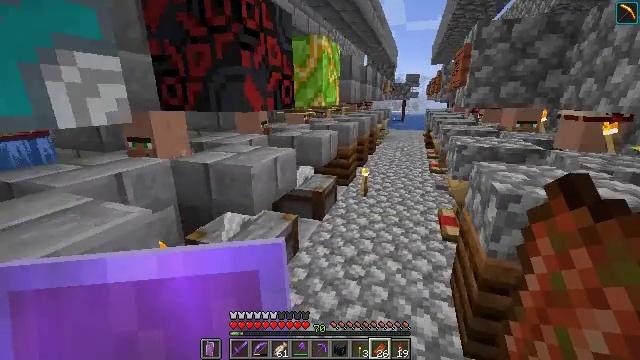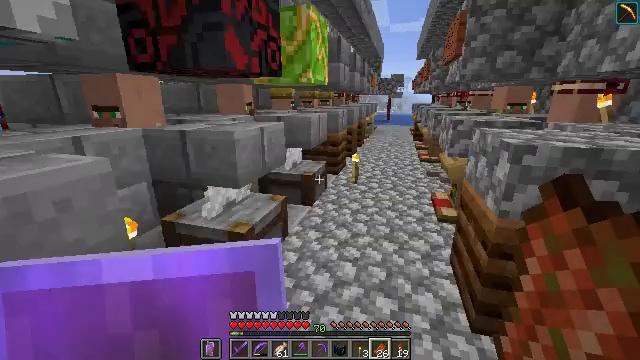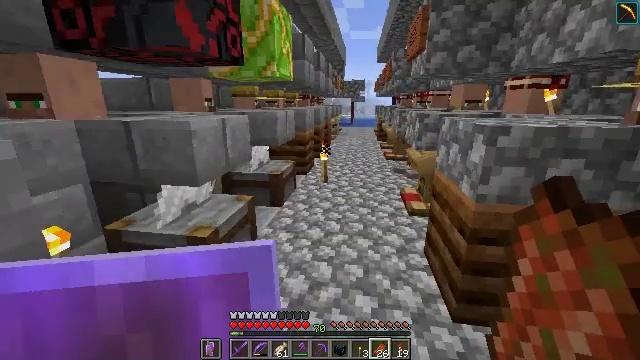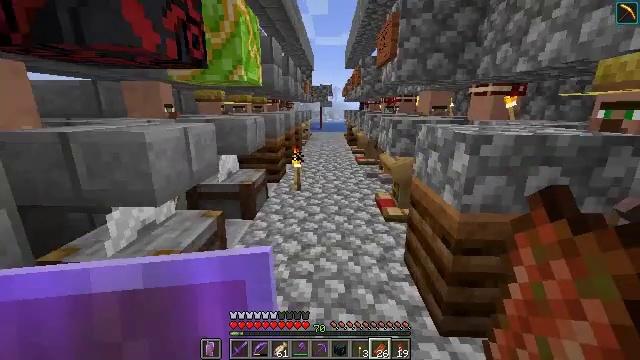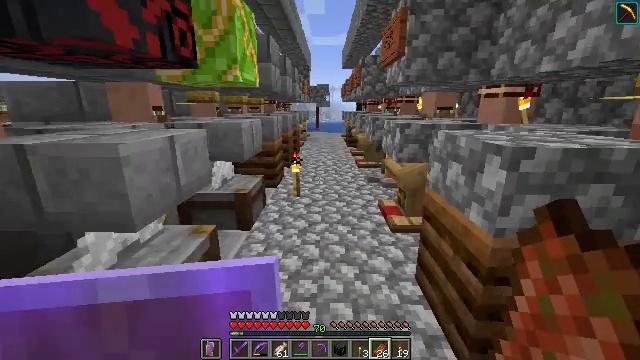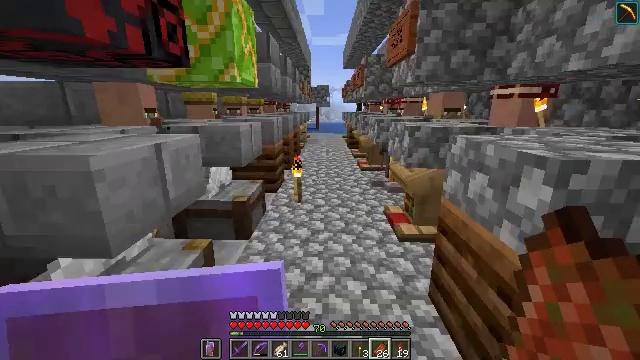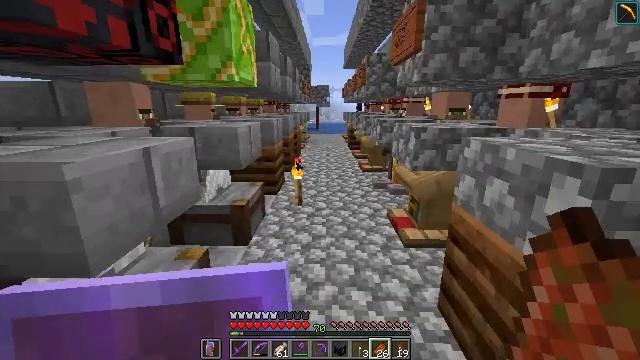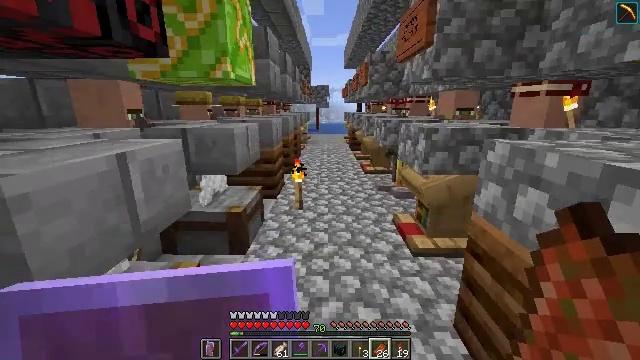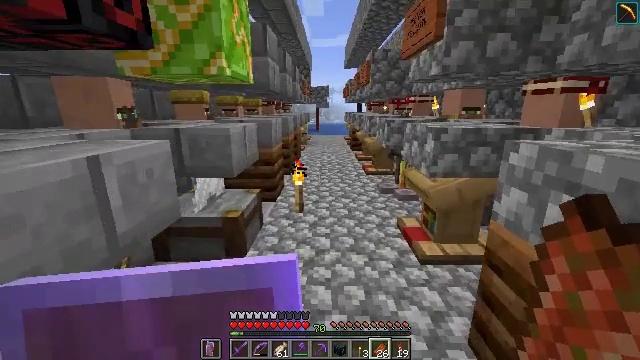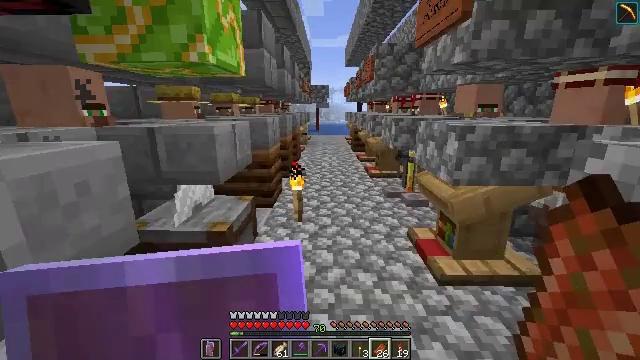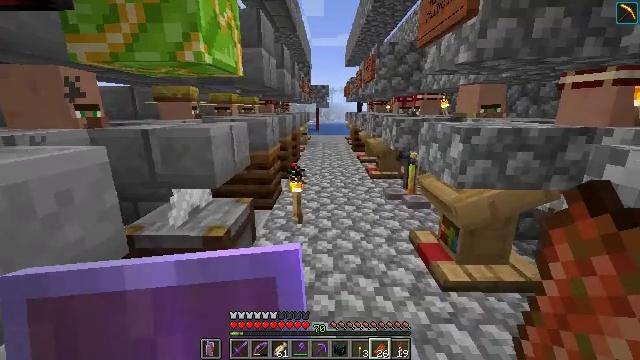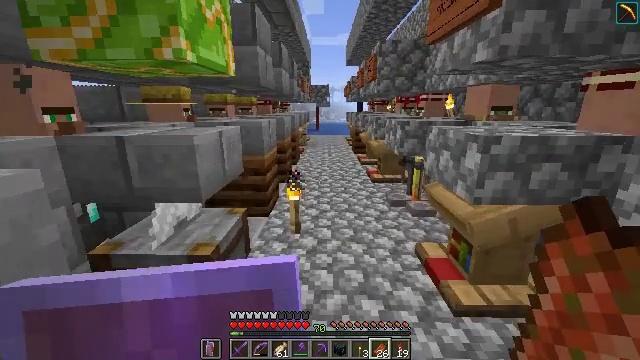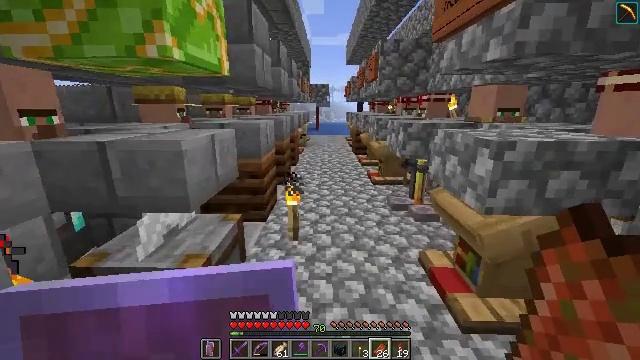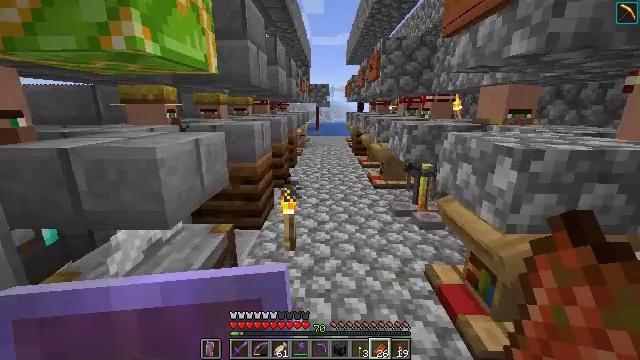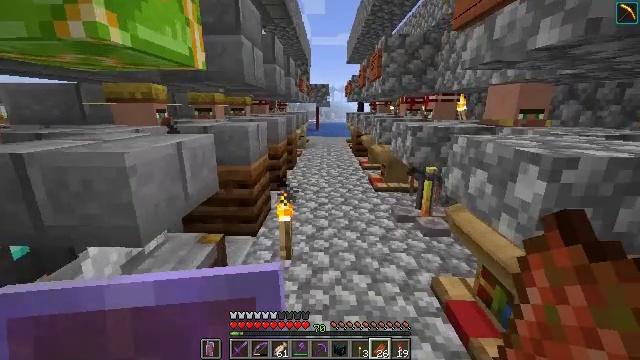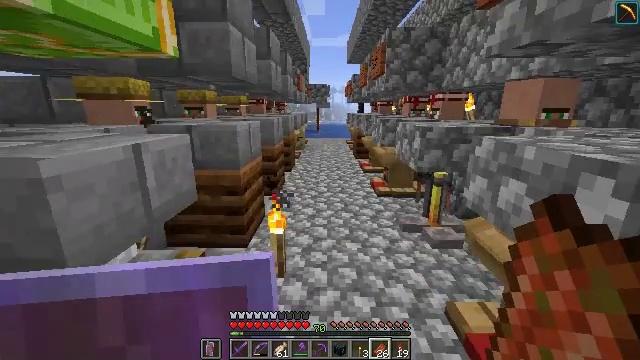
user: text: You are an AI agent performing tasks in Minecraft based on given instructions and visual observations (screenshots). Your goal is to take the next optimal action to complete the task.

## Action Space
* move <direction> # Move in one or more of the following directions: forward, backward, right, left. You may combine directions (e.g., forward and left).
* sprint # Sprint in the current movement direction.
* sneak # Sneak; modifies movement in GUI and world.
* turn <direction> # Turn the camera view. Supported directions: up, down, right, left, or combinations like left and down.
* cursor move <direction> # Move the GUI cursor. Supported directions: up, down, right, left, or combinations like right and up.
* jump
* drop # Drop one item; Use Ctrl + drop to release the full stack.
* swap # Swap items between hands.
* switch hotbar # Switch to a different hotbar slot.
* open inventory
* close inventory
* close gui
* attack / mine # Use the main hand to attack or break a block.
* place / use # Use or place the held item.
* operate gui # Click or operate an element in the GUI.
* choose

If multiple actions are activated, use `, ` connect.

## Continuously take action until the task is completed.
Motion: motion action
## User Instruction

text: craft item air
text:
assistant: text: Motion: move forward and move left, turn right
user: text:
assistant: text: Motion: move forward, turn right and up
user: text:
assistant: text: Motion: move forward, turn right and up
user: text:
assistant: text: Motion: move forward
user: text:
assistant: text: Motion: move forward
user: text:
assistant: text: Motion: move forward
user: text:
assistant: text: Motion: move forward
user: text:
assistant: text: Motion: move forward
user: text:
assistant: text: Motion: move forward
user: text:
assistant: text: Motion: move forward
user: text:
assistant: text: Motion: move forward
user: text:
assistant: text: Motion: move forward
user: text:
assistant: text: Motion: move forward
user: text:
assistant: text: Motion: move forward
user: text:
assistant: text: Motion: move forward
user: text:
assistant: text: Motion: move forward
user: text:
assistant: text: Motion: move forward
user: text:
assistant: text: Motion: move forward
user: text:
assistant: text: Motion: move forward
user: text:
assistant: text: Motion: move forward
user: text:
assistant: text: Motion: move forward
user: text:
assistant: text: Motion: move forward
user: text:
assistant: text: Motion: move forward
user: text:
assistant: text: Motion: move forward
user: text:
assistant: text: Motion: move forward
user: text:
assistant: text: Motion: move forward
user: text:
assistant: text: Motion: move forward
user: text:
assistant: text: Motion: move forward
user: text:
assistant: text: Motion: move forward, turn right
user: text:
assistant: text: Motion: move forward, turn right